Interaction volume radius: 5 \u00c5
Interaction volume height: 20 \u00c5
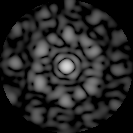
Disorder parameter: 0.6181